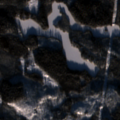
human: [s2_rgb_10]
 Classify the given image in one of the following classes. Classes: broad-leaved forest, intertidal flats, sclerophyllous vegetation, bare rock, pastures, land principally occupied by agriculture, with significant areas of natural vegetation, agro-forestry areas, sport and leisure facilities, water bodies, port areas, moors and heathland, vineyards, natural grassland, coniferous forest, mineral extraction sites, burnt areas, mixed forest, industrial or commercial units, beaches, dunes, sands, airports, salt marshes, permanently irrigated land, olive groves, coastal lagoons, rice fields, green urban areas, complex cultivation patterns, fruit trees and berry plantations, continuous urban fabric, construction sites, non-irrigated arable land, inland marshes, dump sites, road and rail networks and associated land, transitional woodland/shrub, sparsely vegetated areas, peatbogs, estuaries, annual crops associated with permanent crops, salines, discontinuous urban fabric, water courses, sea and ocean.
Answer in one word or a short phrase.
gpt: coniferous forest, transitional woodland/shrub, water bodies